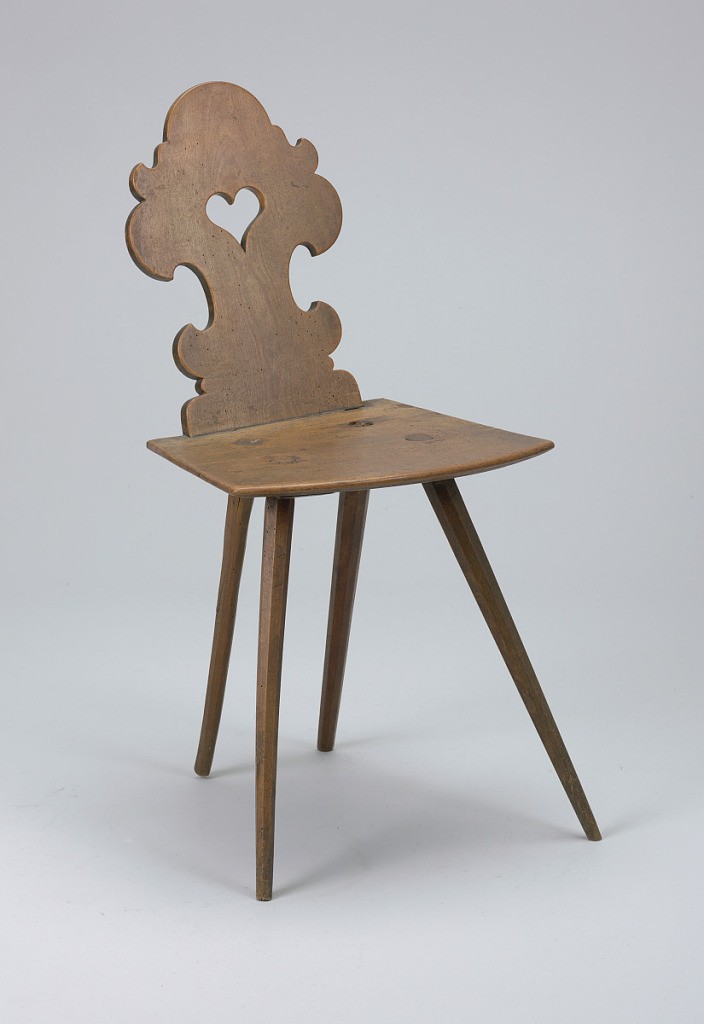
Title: Side chair
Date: late 17th–early 18th century
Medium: fruitwood
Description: This chair consists of a slab seat and an elaborately carved back in baroque style.  Four tapered legs protrude from the bottom of the seat.  The chair's seat is rounded on its outermost edge.  A heart shape is carved out of the upper, central area of the seat back.